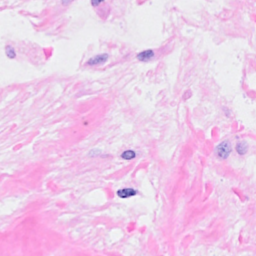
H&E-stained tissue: Breast